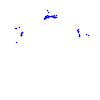
Particle: proton